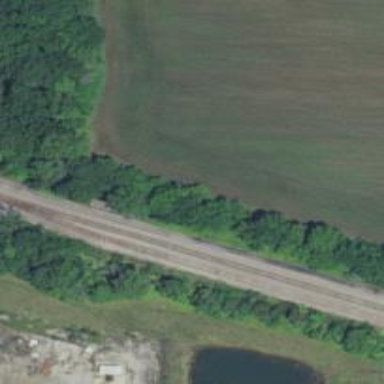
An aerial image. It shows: Rail spur service.